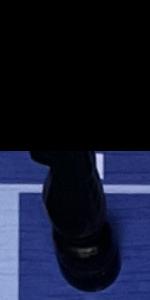
Label: Knight_Black